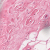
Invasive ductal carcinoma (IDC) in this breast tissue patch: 0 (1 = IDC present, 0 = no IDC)